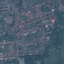
Land use / land cover class: Residential